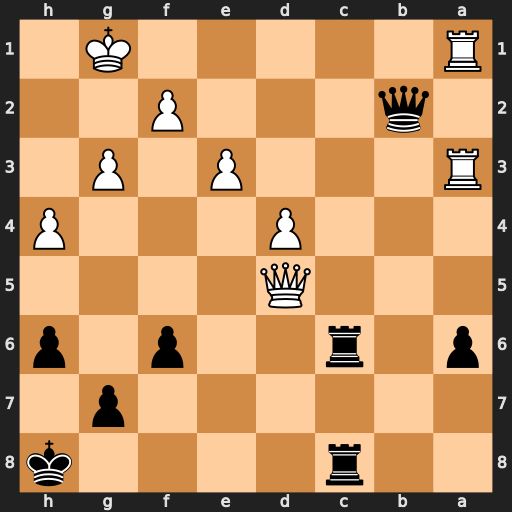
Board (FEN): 2r4k/6p1/p1r2p1p/3Q4/3P3P/R3P1P1/1q3P2/R5K1
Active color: b
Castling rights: -
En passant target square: -
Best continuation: Rc1+ Kg2 Rxa1 Rxa1 Qxa1